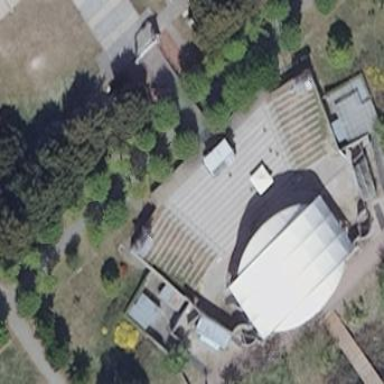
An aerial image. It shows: Theatre.